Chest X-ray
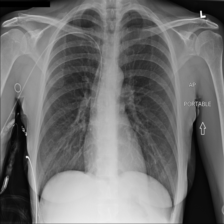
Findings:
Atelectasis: negative
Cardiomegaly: negative
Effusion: negative
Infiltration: negative
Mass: negative
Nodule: negative
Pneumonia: negative
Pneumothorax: negative
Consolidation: negative
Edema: negative
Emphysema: negative
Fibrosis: negative
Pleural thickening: negative
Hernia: negative